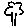
Label: tree